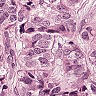
Metastatic tissue present: yes